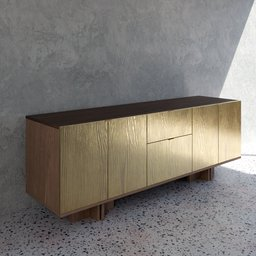
Label: furniture